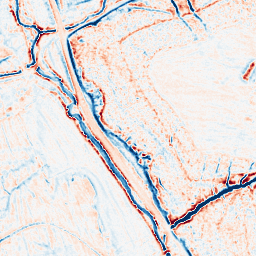
Category: edge_preserving
Decomposition family: anisotropic_diffusion
Decomposition parameters: iterations: 10
kappa: 100
gamma: 0.2
Upsampling method: linear_exact
Upsampling parameters: scale: 2
Upsampling scale: 2